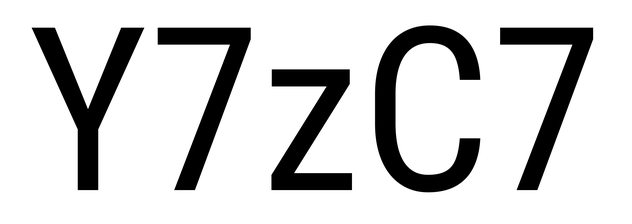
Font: Roboto_Condensed_Regular